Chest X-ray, PA view. Patient: 68 years old, sex F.
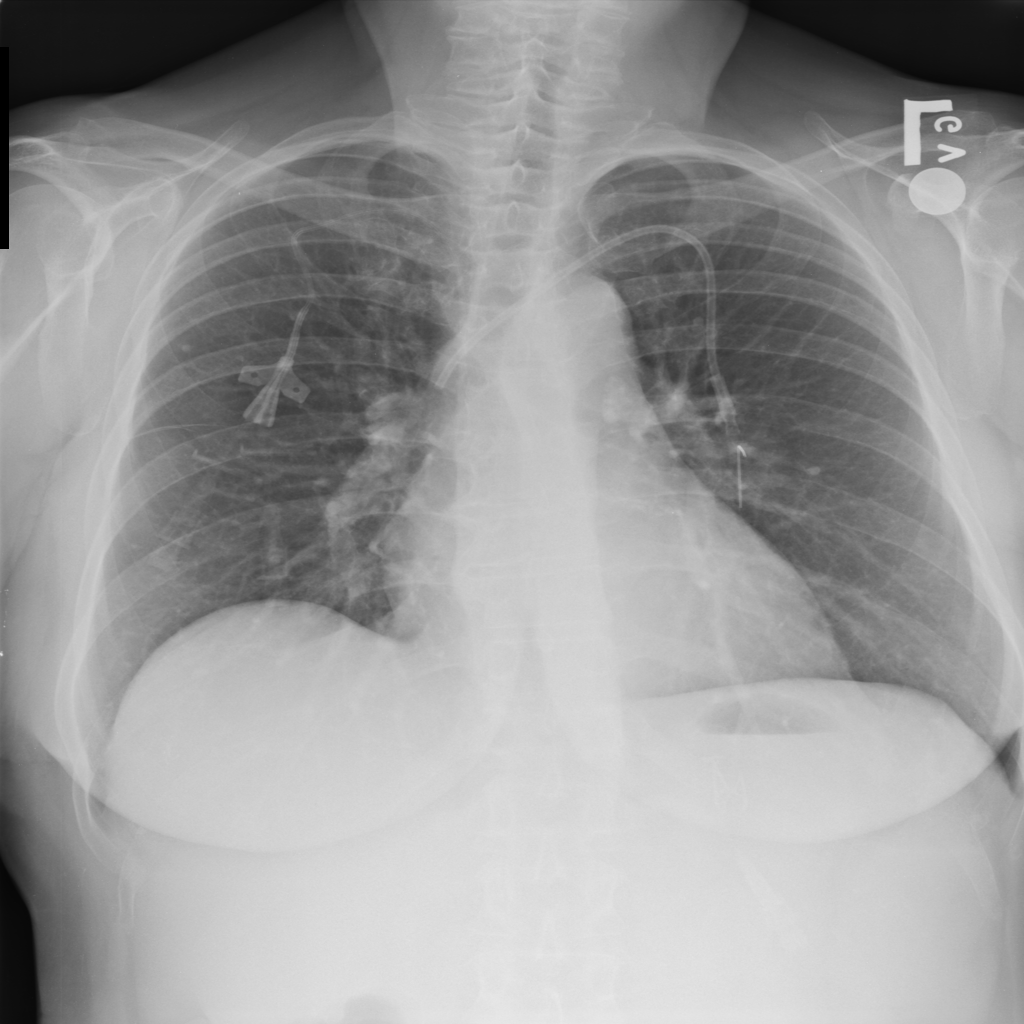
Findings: No Finding